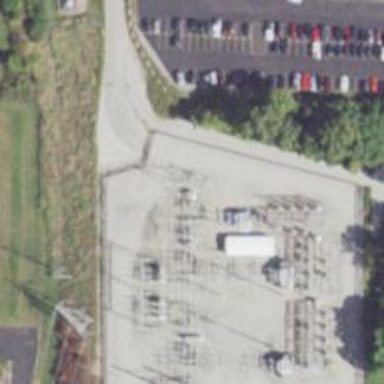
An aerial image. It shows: Switch for power supply.